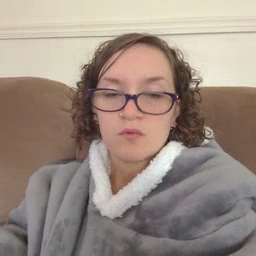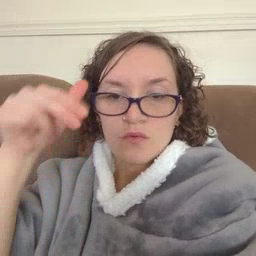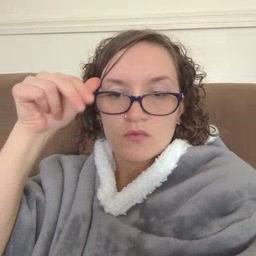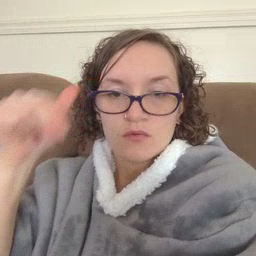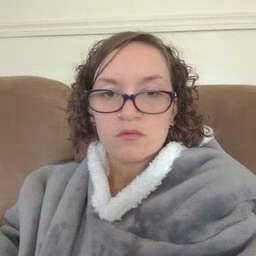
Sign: horse